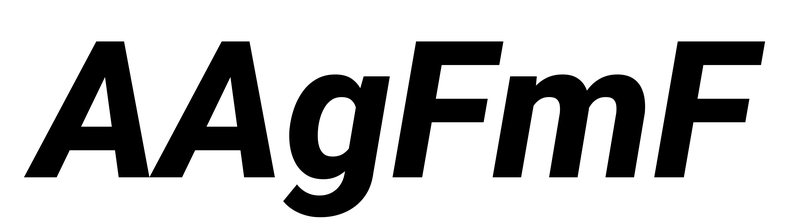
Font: Roboto-Italic_ExtraBold_Italic